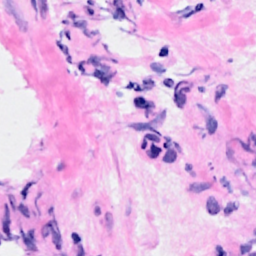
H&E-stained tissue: Breast